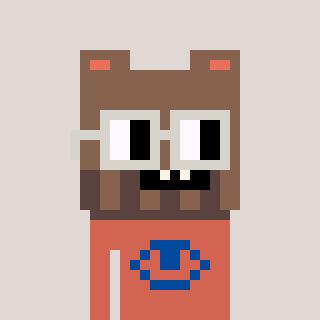
a pixel art character with square light gray glasses, a bear-shaped head and a peachy-colored body on a warm background